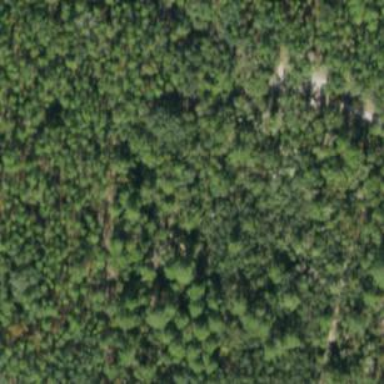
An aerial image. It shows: Mixed woodland with various types of leaves.